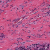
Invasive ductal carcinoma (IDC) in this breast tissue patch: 1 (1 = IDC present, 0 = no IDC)